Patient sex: F
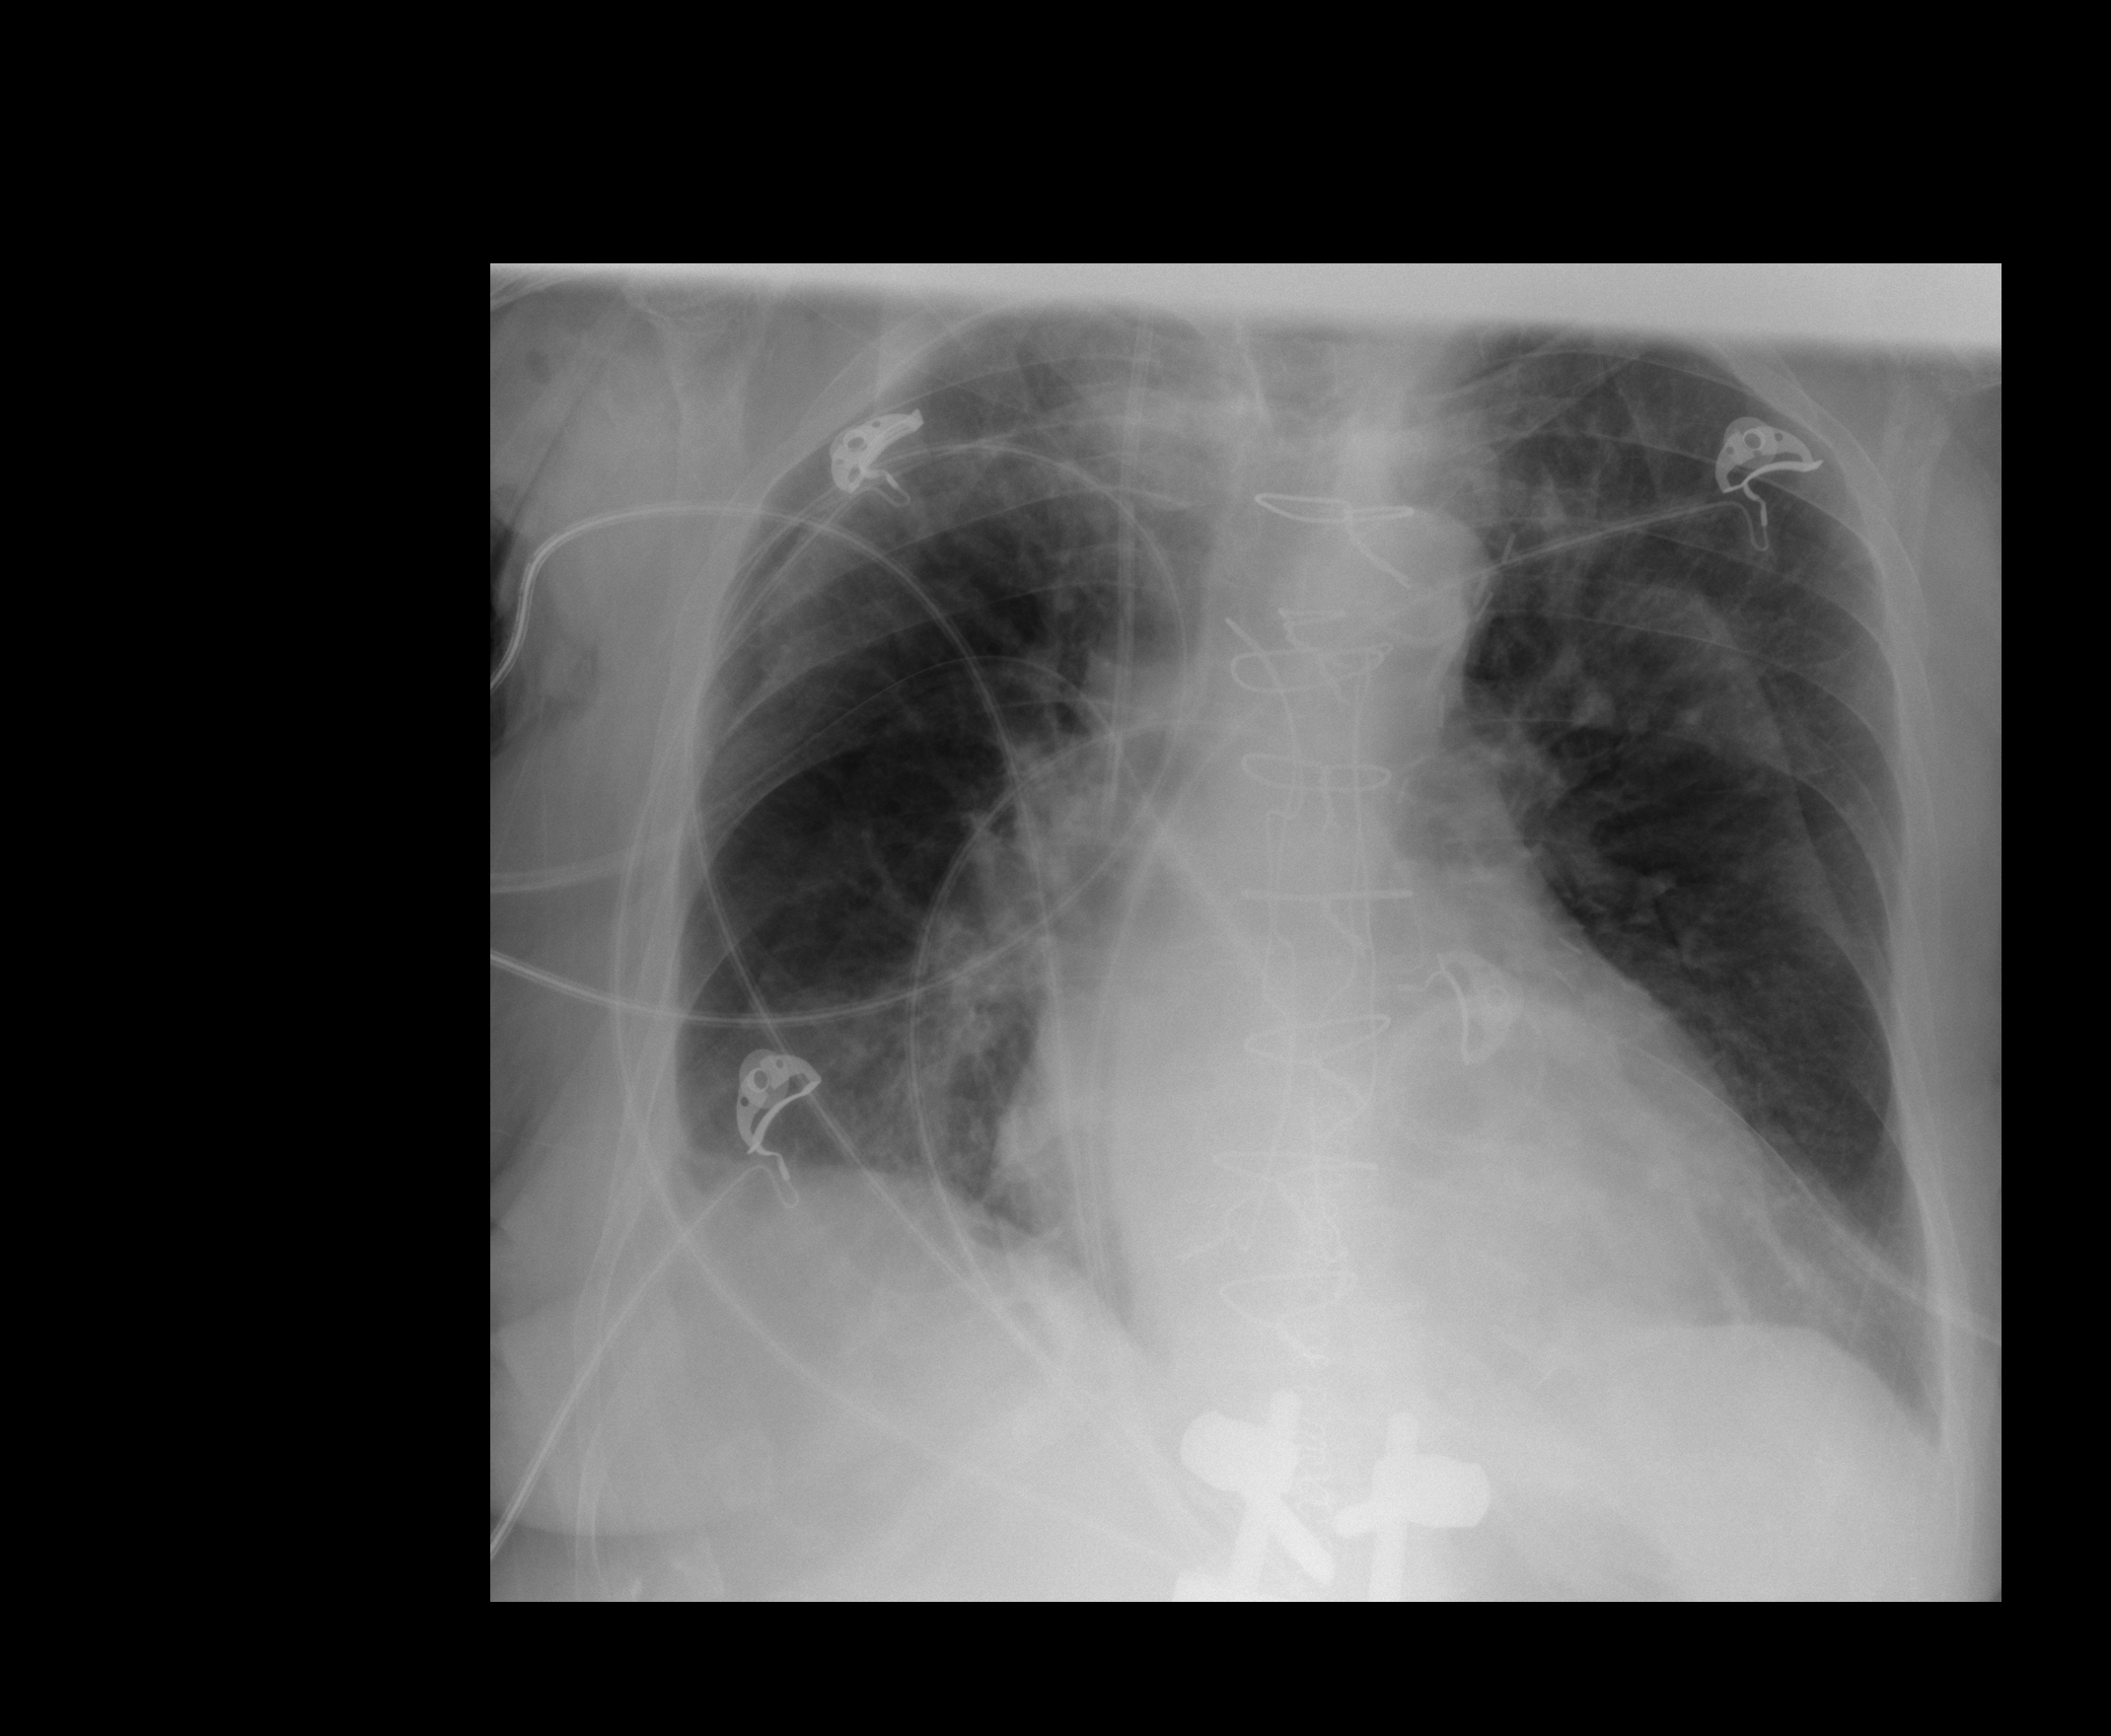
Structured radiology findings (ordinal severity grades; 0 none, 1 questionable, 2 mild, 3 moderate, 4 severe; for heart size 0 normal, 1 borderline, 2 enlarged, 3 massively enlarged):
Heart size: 2
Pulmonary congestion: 1
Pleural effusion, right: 2
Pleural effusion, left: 0
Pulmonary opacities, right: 0
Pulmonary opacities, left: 0
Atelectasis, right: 2
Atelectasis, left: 0